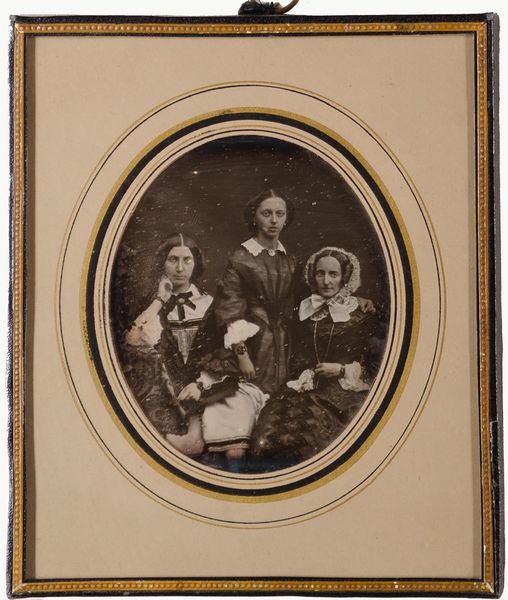
Titel: Frau Völklein mit ihren zwei Töchtern um 1852
Künstler: Georg Wolf
Standort: Hamburg
Institution: Museum für Kunst und Gewerbe Hamburg
Schlagwörter: frau, haube, gruppenportrait, figur, mutter, tochter, kopfbedeckung, foto, fotografie, photographie, photo, lichtbild, daguerreotypie, bildwerke, angewandte und bildende kunst, hessische systematik, mädchen, porträtfotografie, porträtphotographie, gruppenporträt